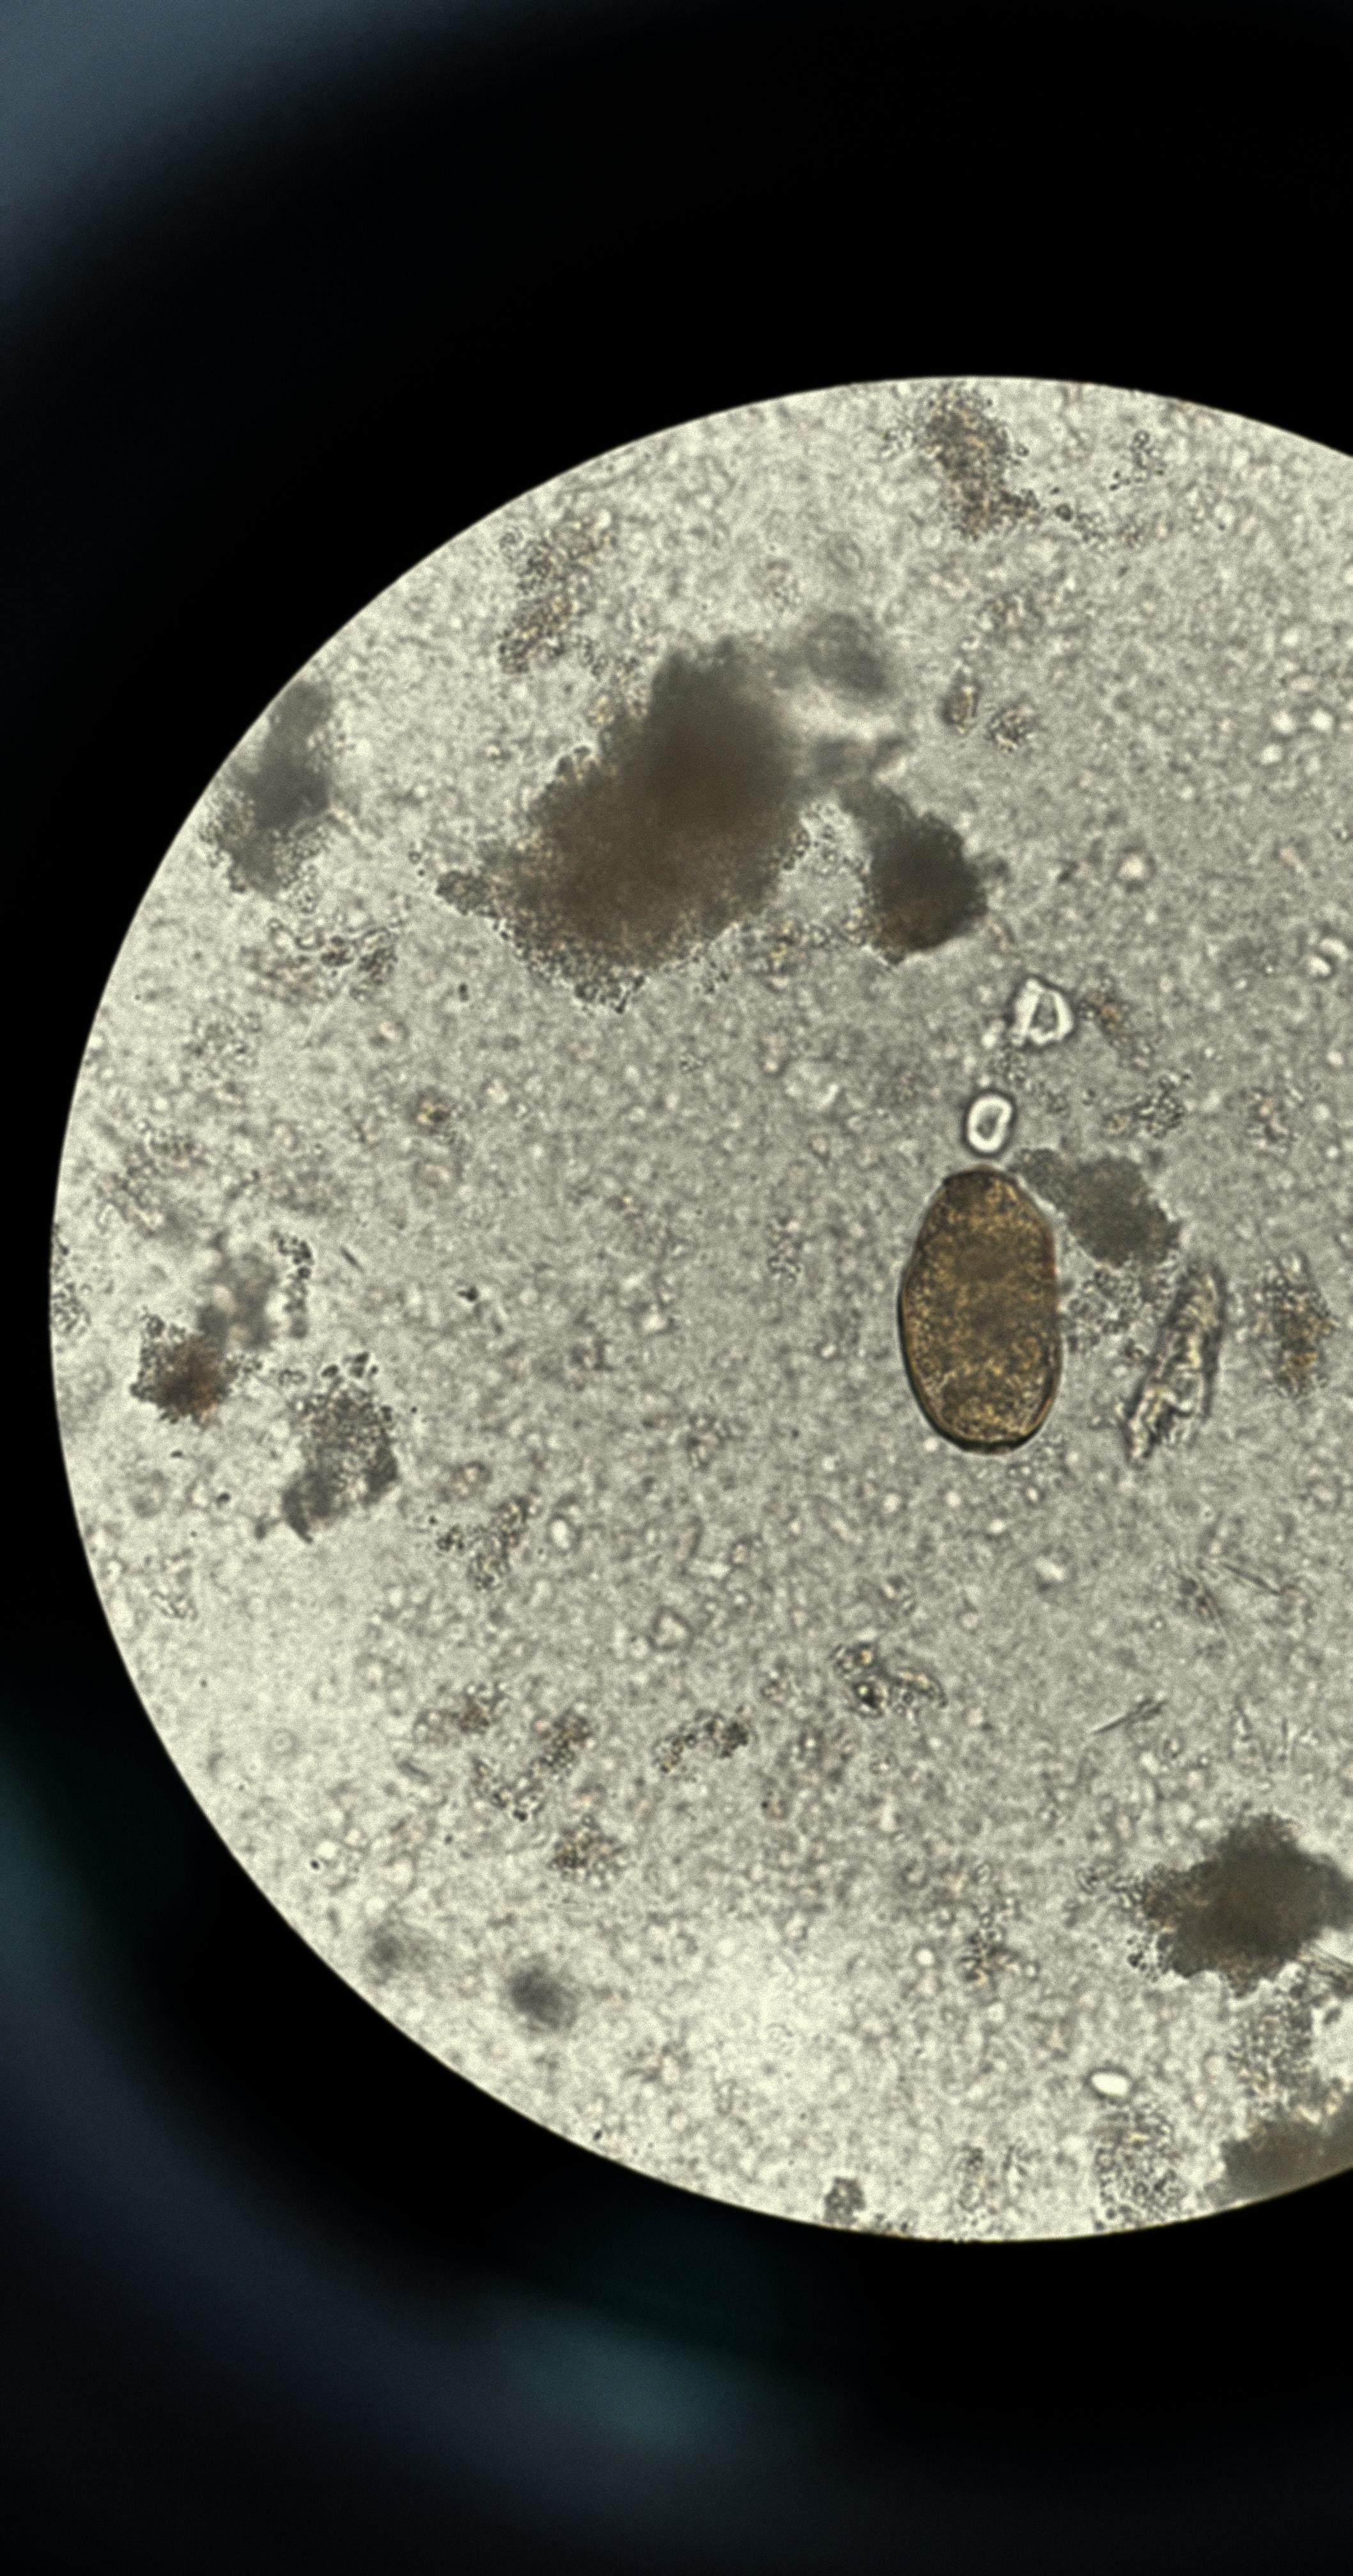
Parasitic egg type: Paragonimus spp